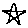
Label: star